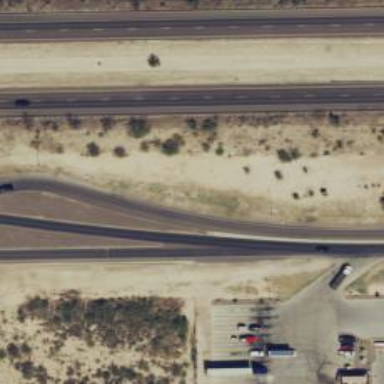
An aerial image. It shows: Tertiary road with frontage road.